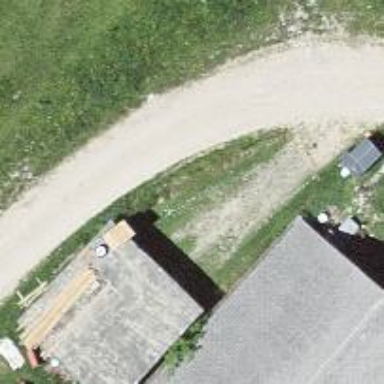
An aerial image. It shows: Garage building.